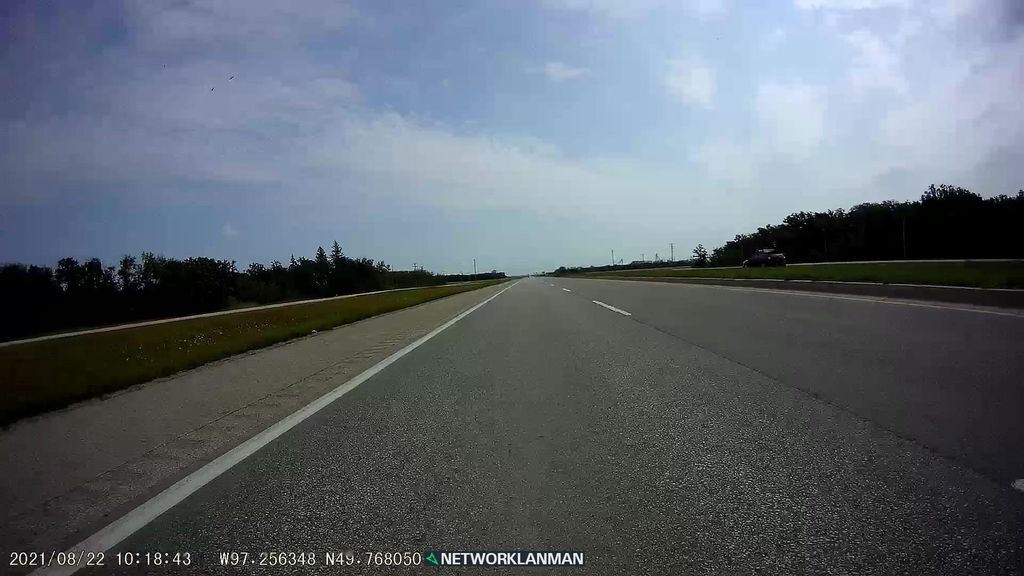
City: winnipeg